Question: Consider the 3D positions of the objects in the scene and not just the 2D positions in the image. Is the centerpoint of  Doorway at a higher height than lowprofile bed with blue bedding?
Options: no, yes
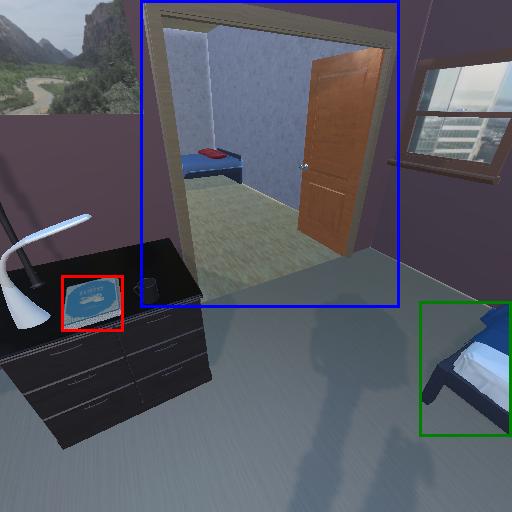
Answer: no